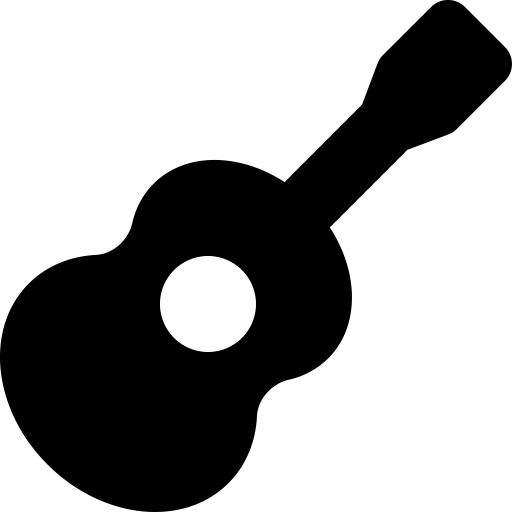
Tags: icon, FontAwesome, fa-icon, solid, guitar